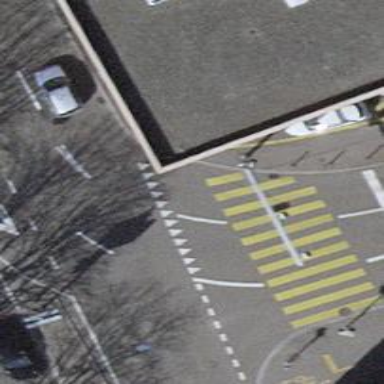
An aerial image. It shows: Kerb serving as barrier.